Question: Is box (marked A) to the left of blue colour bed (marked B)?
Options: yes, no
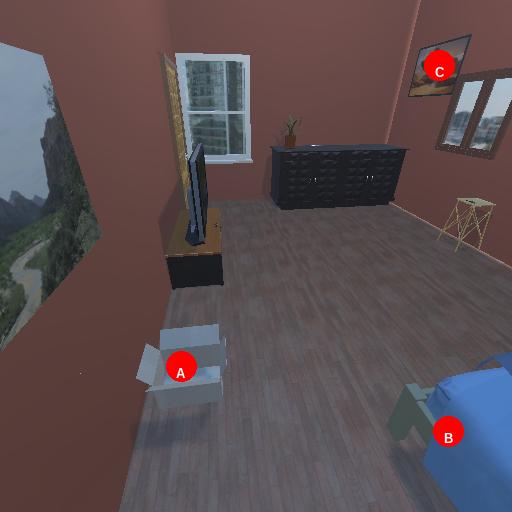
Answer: yes